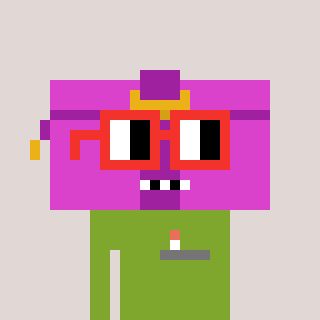
a pixel art character with square red glasses, a clutch-shaped head and a slimegreen-colored body on a warm background